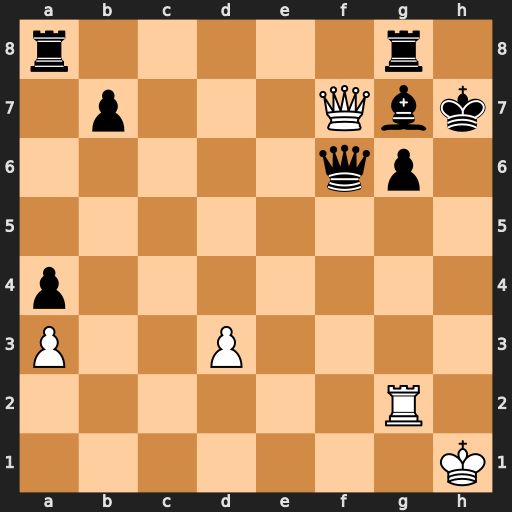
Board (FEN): r5r1/1p3Qbk/5qp1/8/p7/P2P4/6R1/7K
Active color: w
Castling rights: -
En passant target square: -
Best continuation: Rh2+ Qh4 Rxh4#